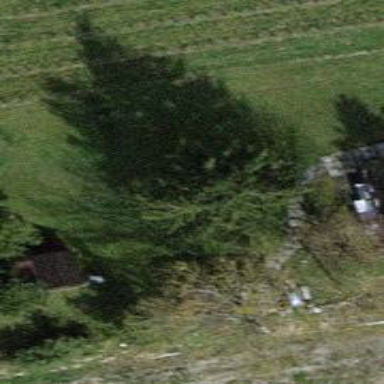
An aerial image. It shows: Evergreen tree with needle-leaved leaves.